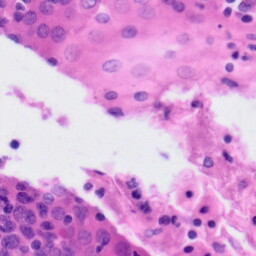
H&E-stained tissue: Tonsil